Interaction volume radius: 5 \u00c5
Interaction volume height: 45 \u00c5
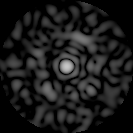
Disorder parameter: 0.8103